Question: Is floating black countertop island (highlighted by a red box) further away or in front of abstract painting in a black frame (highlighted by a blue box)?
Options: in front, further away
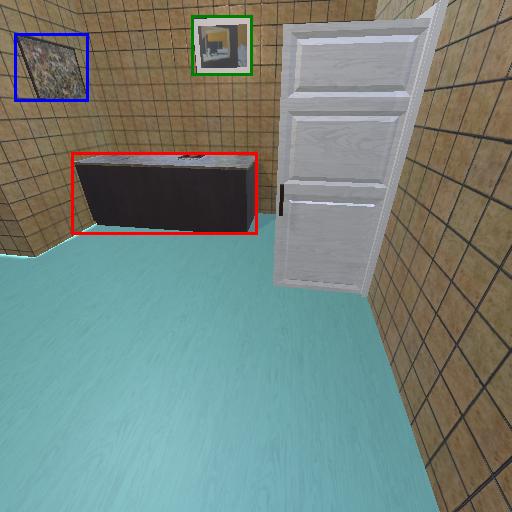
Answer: in front